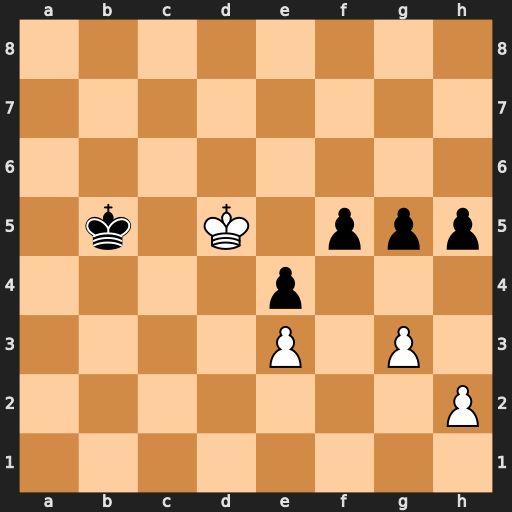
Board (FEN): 8/8/8/1k1K1ppp/4p3/4P1P1/7P/8
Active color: w
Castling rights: -
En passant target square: -
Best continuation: Kd4 Kb4 h4 gxh4 gxh4 f4 exf4